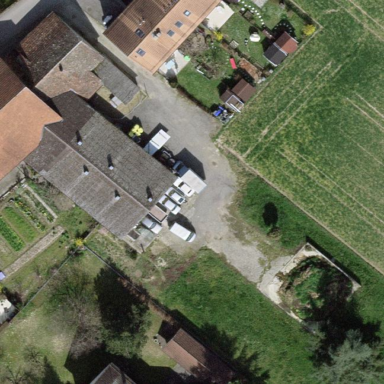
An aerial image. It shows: Farmyard area.